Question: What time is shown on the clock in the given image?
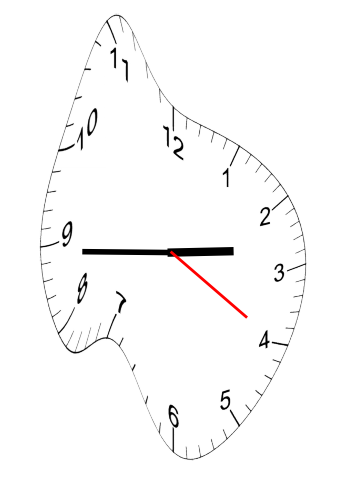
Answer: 02:44:20